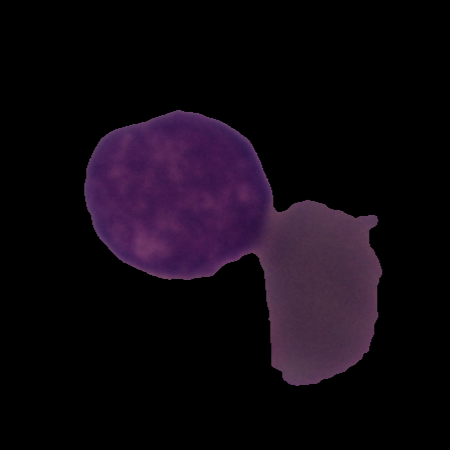
Label: cancer